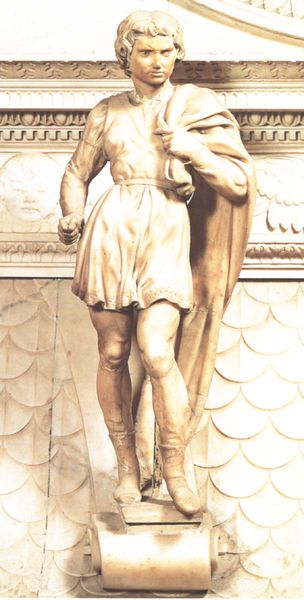
Titel: Arca di S. Domenico
Künstler: Niccolò dell’ Arca
Standort: Bologna, S. Domenico (EU - I)
Schlagwörter: mann, umhang, marmor, tuch, rock, jung, gesicht, sockel, stein, gewand, haare, mantel, pose, locken, schuppen, skulptur, statue, kontrapost, steinmetz, junge, kurz, fries, jüngling, griechisch, spielbein, tunika, römisch, gewnd, tinuka